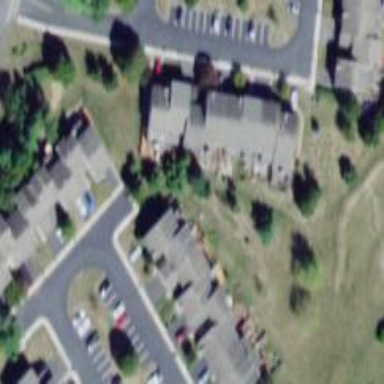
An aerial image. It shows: Terrace building.